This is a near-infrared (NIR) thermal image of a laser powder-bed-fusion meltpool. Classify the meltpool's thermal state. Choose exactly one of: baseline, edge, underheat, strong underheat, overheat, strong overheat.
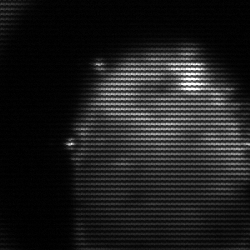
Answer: baseline